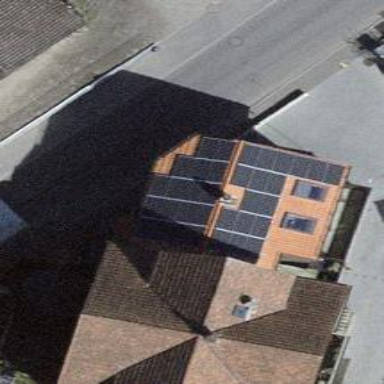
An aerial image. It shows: Solar power generator with photovoltaic panels.